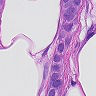
Metastatic tissue present: yes